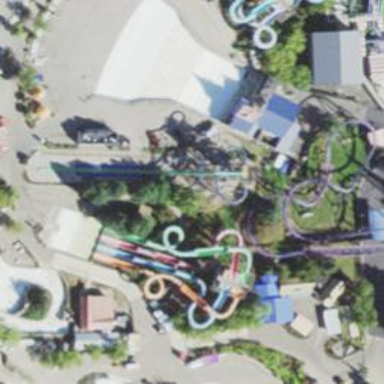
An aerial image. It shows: Water slide attraction.